Interaction volume radius: 10 \u00c5
Interaction volume height: 30 \u00c5
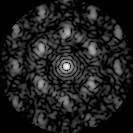
Disorder parameter: 0.5617